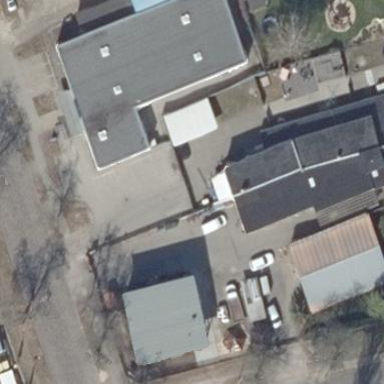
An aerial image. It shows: Parking area with paving stones surface.